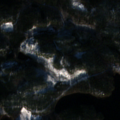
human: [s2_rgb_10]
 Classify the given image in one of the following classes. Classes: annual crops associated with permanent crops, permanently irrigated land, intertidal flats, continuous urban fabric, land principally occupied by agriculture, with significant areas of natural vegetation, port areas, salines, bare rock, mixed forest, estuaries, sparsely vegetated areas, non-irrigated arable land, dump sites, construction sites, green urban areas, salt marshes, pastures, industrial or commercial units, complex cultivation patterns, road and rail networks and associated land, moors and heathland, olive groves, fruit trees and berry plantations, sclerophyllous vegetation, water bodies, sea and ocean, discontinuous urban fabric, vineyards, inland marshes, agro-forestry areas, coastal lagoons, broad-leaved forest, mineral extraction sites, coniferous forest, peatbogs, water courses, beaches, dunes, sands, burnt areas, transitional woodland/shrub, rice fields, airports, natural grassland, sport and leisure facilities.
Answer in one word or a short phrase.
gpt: coniferous forest, mixed forest, water bodies